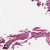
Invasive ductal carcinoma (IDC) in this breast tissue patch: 0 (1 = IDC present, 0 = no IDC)